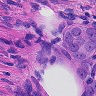
Metastatic tissue present: yes